Question: How can I find and plot a LOWESS curve that looks like the following using Python?

I'm aware of the LOWESS implementation <URL> that calls the statsmodels implementation, but it can't plot the confidence intervals.
<URL> give code to draw a LOESS/LOWESS line, but none with a confidence interval. Can anyone assist with this? Is anyone aware of an existing implementation that would enable me to do this?
Thanks in advance.
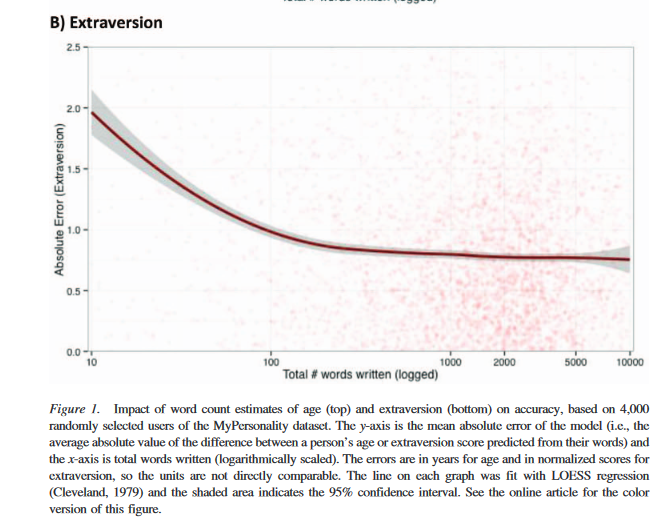
Answer: I found a link <URL> is useful, and I put code below:
'''
def lowess(x, y, f=1./3.):
"""
Basic LOWESS smoother with uncertainty.
Note:
- Not robust (so no iteration) and
only normally distributed errors.
- No higher order polynomials d=1
so linear smoother.
"""
# get some paras
xwidth = f*(x.max()-x.min()) # effective width after reduction factor
N = len(x) # number of obs
# Don't assume the data is sorted
order = np.argsort(x)
# storage
y_sm = np.zeros_like(y)
y_stderr = np.zeros_like(y)
# define the weigthing function -- clipping too!
tricube = lambda d : np.clip((1- np.abs(d)**3)**3, 0, 1)
# run the regression for each observation i
for i in range(N):
dist = np.abs((x[order][i]-x[order]))/xwidth
w = tricube(dist)
# form linear system with the weights
A = np.stack([w, x[order]*w]).T
b = w * y[order]
ATA = A.T.dot(A)
ATb = A.T.dot(b)
# solve the syste
sol = np.linalg.solve(ATA, ATb)
# predict for the observation only
yest = A[i].dot(sol)# equiv of A.dot(yest) just for k
place = order[i]
y_sm[place]=yest
sigma2 = (np.sum((A.dot(sol) -y [order])**2)/N )
# Calculate the standard error
y_stderr[place] = np.sqrt(sigma2 *
A[i].dot(np.linalg.inv(ATA)
).dot(A[i]))
return y_sm, y_stderr
import numpy as np
import matplotlib.pyplot as plt
# make some data
x = 5*np.random.random(100)
y = np.sin(x) * 3*np.exp(-x) + np.random.normal(0, 0.2, 100)
order = np.argsort(x)
#run it
y_sm, y_std = lowess(x, y, f=1./5.)
# plot it
plt.plot(x[order], y_sm[order], color='tomato', label='LOWESS')
plt.fill_between(x[order], y_sm[order] - 1.96*y_std[order],
y_sm[order] + 1.96*y_std[order], alpha=0.3, label='LOWESS uncertainty')
plt.plot(x, y, 'k.', label='Observations')
plt.legend(loc='best')
#run it
y_sm, y_std = lowess(x, y, f=1./5.)
# plot it
plt.plot(x[order], y_sm[order], color='tomato', label='LOWESS')
plt.fill_between(x[order], y_sm[order] - y_std[order],
y_sm[order] + y_std[order], alpha=0.3, label='LOWESS uncertainty')
plt.plot(x, y, 'k.', label='Observations')
plt.legend(loc='best')
'''
<URL>